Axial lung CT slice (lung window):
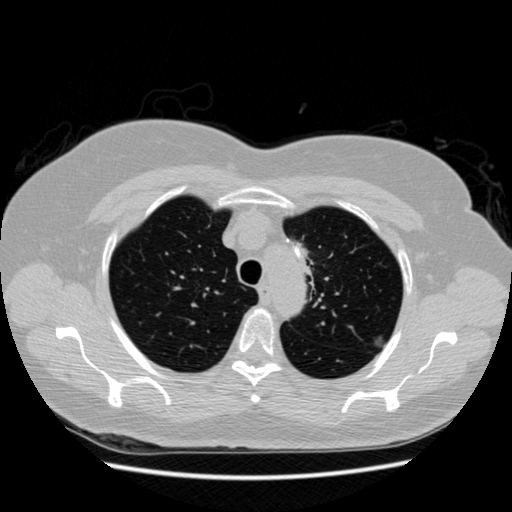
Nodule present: yes
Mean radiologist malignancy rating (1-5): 3.75